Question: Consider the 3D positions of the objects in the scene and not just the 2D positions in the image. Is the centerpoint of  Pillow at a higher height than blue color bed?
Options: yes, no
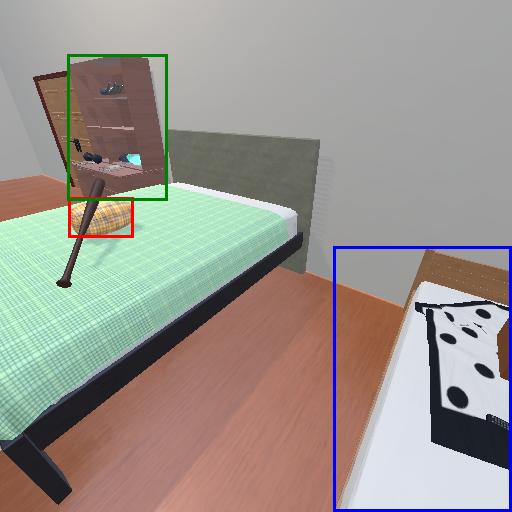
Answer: yes